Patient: sex F, age 71
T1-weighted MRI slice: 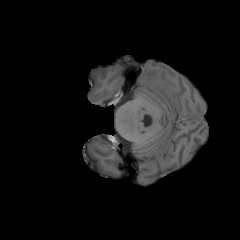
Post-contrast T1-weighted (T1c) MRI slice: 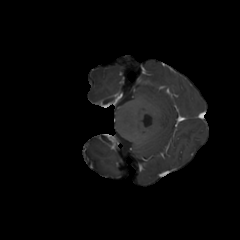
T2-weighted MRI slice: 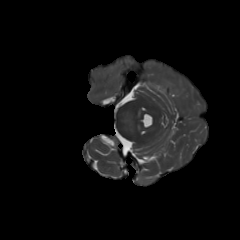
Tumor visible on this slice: no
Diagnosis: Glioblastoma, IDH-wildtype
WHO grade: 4